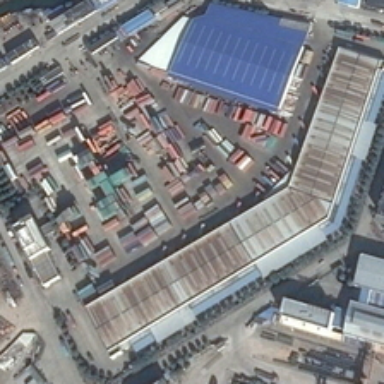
Many buildings in different sizes are in an industrial area .